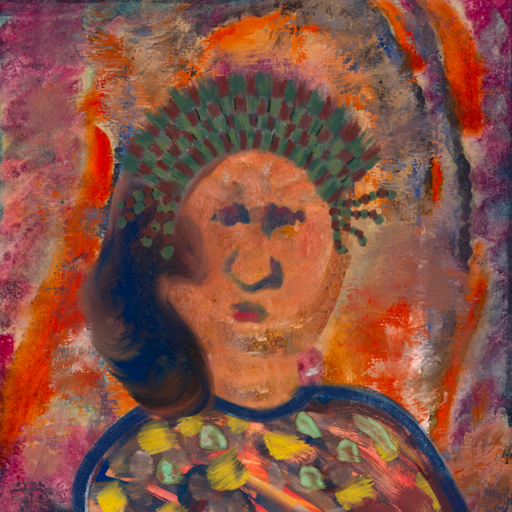
Background: Experience, Head And Neck Front: Boggyland, Face Front: In_The_Sun, Bust: Mother_And_Son_Mother, Hair Front: Mother_And_Son_Son, Head Accessory: After_Raid_Crown, Second Necklace: Blank, Necklace: Blank, Baby: Blank